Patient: sex M, age 29
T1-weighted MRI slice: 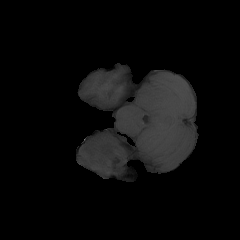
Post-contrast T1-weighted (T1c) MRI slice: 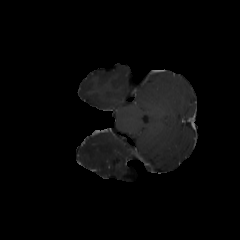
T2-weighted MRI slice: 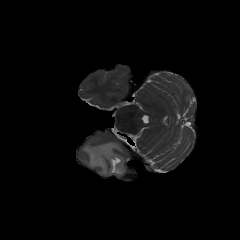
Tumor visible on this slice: yes
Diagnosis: Astrocytoma, IDH-mutant
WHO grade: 4